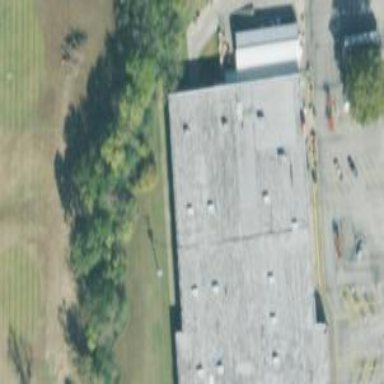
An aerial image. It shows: Country store building.